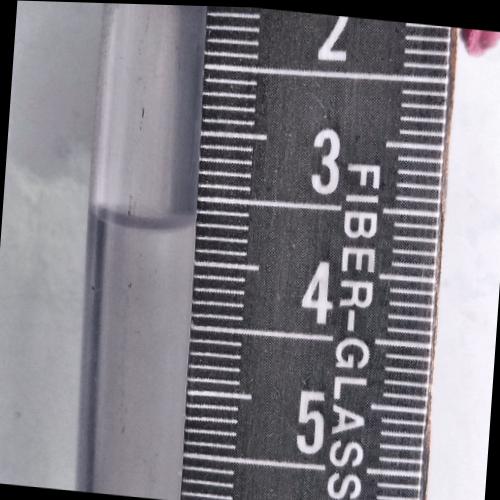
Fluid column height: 3.7 cm